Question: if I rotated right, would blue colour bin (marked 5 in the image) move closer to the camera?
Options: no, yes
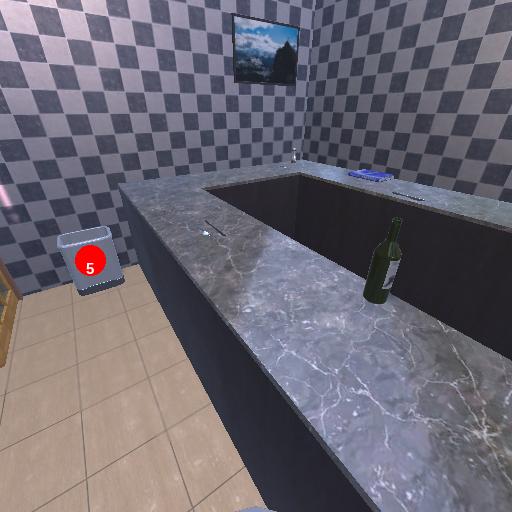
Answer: no